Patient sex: M
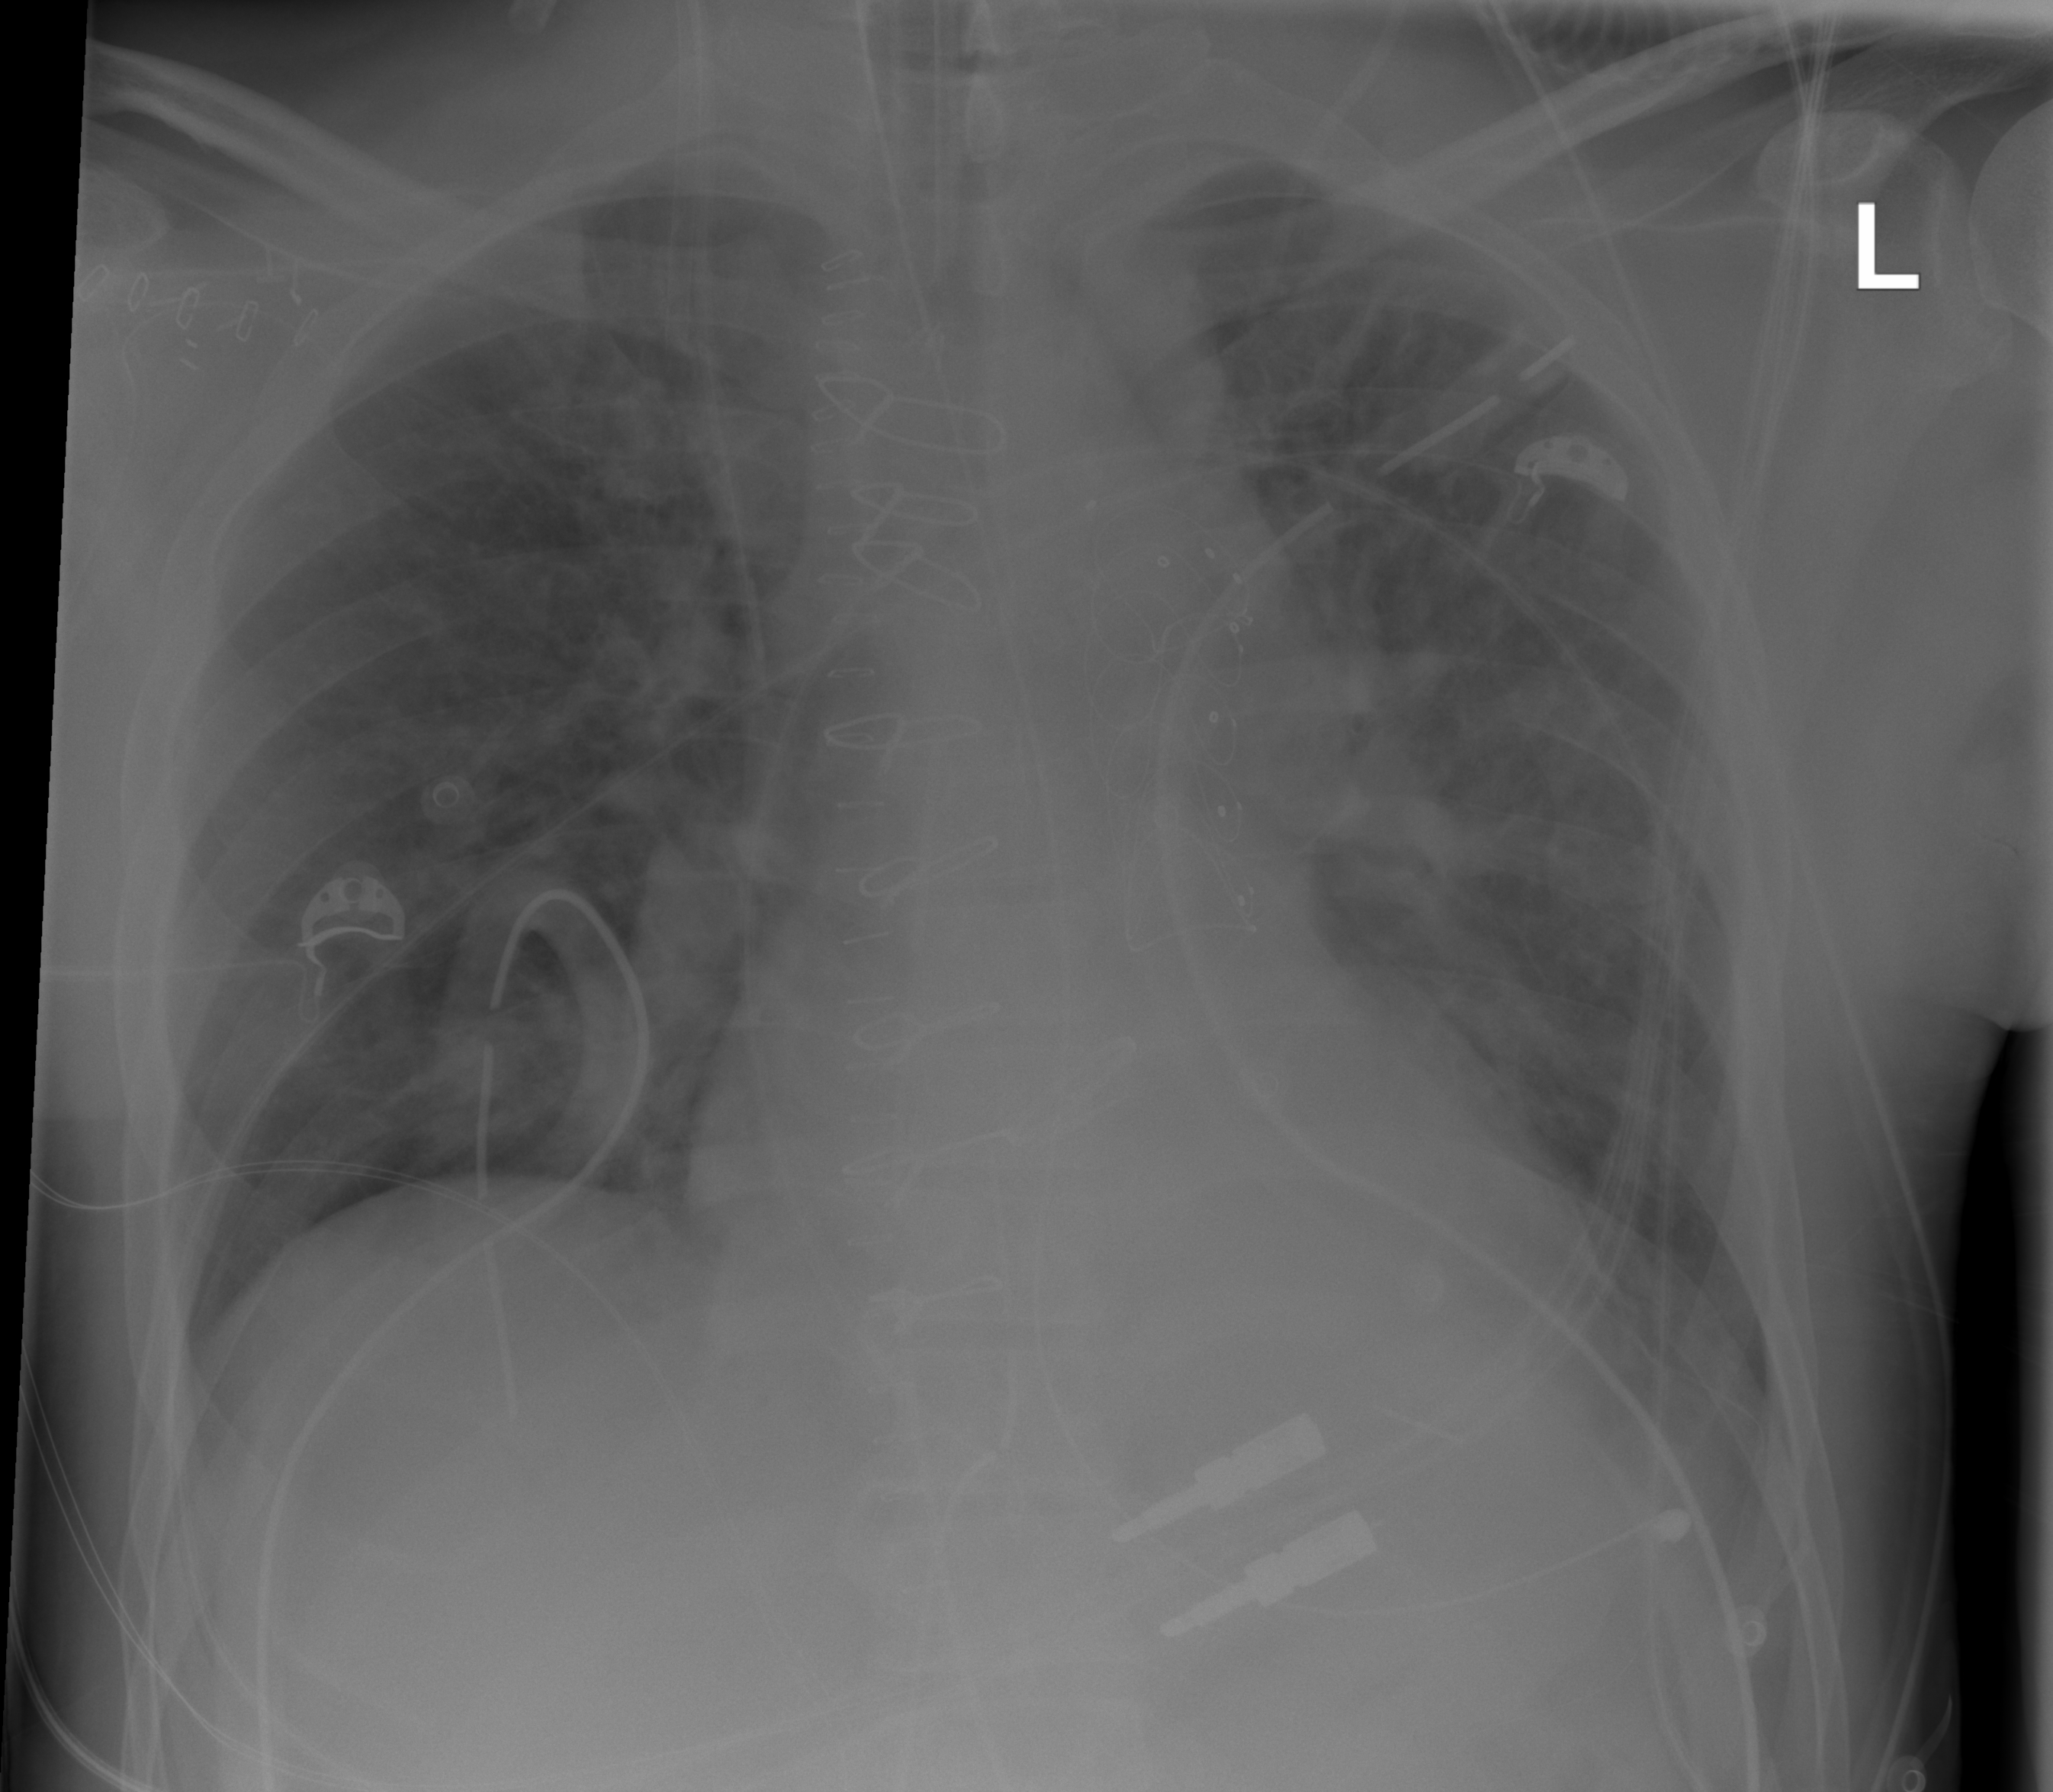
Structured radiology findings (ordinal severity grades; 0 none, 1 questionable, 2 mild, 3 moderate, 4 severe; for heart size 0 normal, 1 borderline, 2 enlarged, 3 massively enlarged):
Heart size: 1
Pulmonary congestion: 2
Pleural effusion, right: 0
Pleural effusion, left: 2
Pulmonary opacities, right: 0
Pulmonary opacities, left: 0
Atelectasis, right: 0
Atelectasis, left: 0